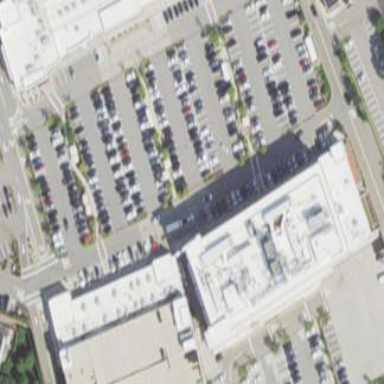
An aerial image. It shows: Retail area.